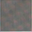
Piece: xx